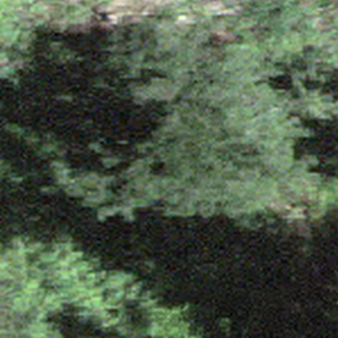
Label: other